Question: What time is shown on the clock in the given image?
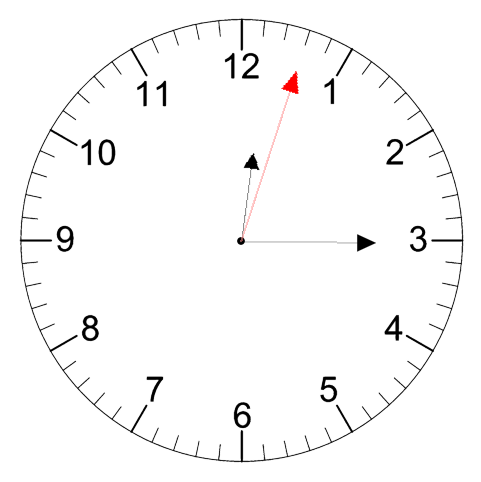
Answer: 12:15:03